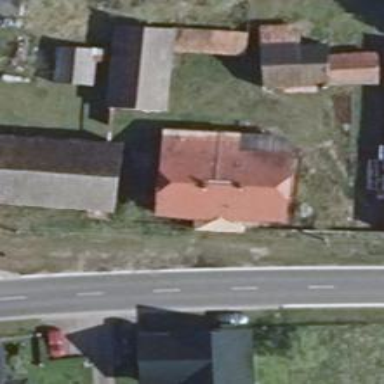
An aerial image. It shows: Red house with flat roof.